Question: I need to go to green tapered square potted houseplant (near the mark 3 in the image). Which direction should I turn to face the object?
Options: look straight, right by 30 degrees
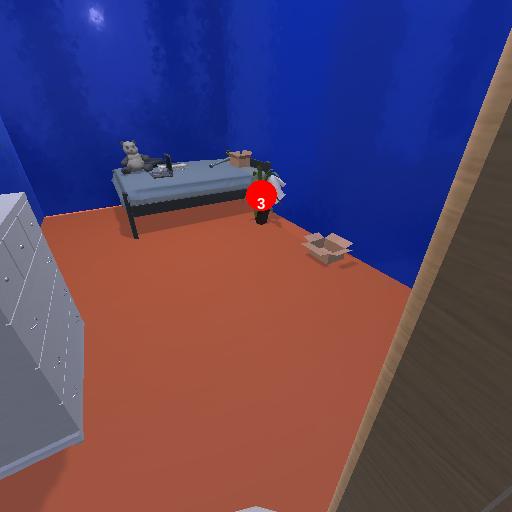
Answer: look straight